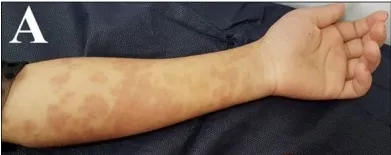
Clinical presentation of the case with IL12RB1 deficiency. Pictures were taken on different occasions:. Skin lesion in the form of multiple erythematous maculo-papular rash, over the upper limbs.
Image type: medical_photograph (skin_photograph)